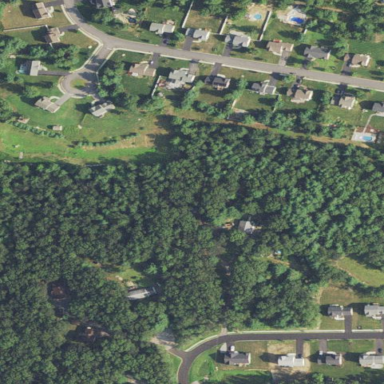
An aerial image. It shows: Needle-leaved woodland.